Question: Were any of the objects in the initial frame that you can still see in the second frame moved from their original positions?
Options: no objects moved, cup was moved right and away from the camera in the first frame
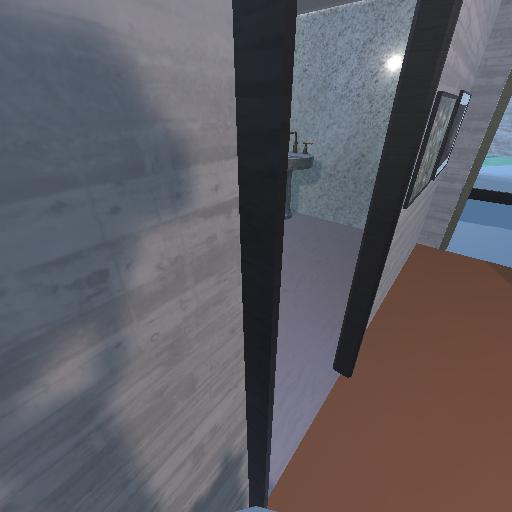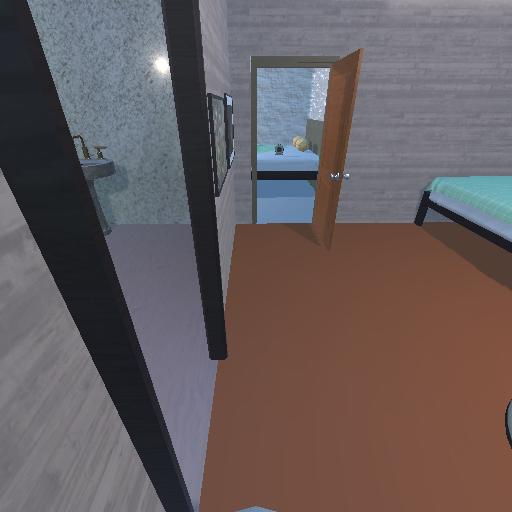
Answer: no objects moved